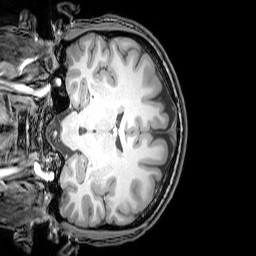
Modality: T1w
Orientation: coronal
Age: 24
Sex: male
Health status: healthy
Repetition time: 0.081 s
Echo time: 0.037 s